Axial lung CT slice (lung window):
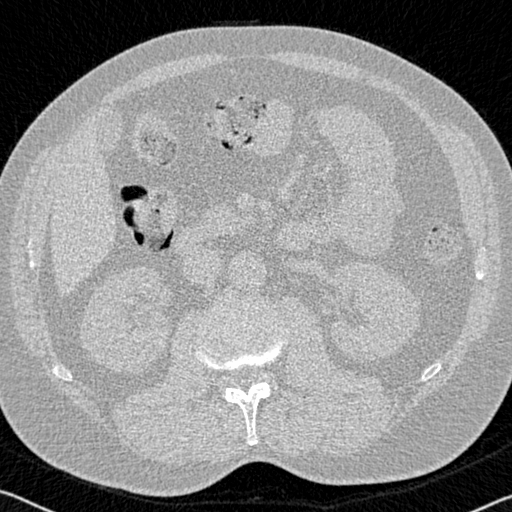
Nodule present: no